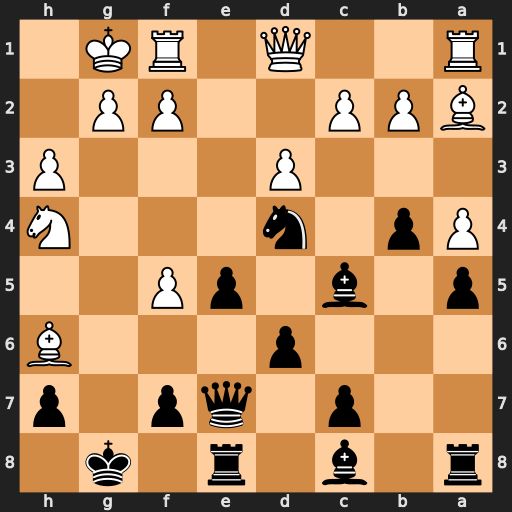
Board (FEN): r1b1r1k1/2p1qp1p/3p3B/p1b1pP2/Pp1n3N/3P3P/BPP2PP1/R2Q1RK1
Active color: b
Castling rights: -
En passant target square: -
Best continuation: Qxh4 Qg4+ Qxg4